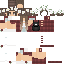
A female human skin with medium skin, wearing brown long hair dressed in a blue hoodie and brown pants, featuring a closed mouth.